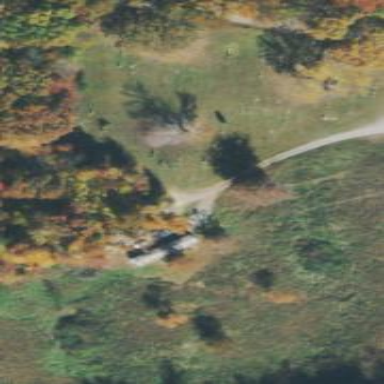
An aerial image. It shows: Cemetery.